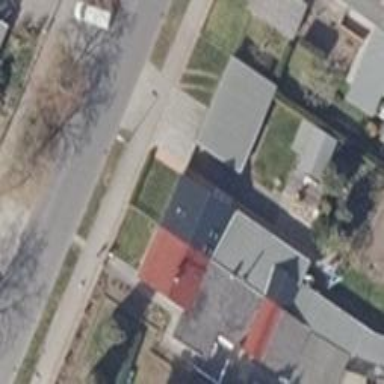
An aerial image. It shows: Simple and straightforward house.